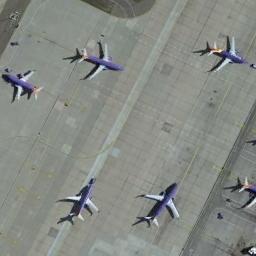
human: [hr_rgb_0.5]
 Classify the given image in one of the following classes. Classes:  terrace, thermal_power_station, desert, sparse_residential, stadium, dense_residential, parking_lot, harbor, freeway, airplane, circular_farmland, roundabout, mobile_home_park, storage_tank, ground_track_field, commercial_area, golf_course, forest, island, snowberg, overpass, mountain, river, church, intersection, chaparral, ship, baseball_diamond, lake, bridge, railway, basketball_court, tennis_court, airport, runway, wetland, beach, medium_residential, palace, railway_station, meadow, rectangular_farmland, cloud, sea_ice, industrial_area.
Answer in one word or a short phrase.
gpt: airplane